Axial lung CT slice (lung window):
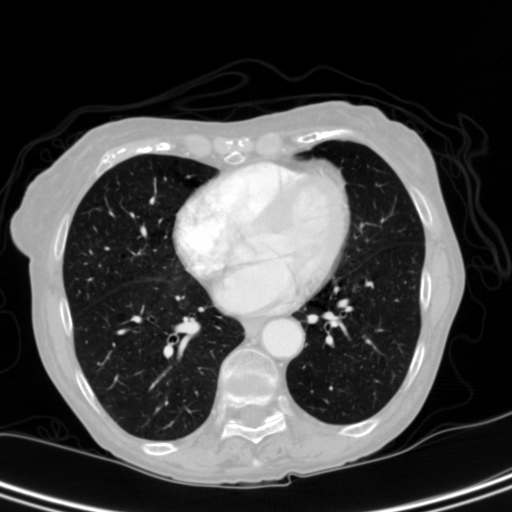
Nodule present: no